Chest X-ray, PA view. Patient: 41 years old, sex M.
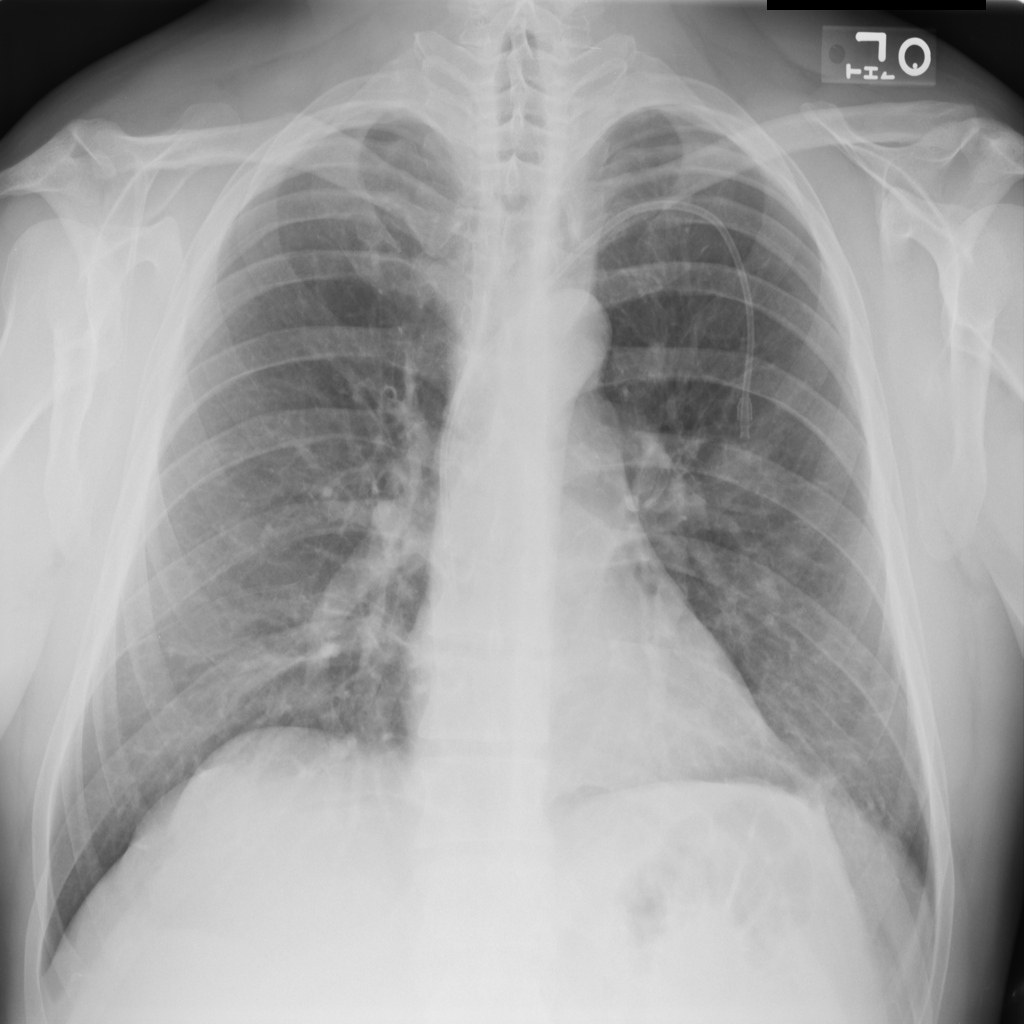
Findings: No Finding